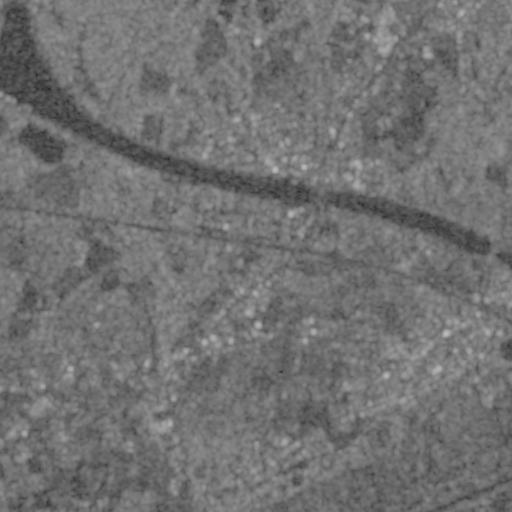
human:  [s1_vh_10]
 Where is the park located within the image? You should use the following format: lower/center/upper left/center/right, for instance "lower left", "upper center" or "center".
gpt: The park is located in the upper right of the image.
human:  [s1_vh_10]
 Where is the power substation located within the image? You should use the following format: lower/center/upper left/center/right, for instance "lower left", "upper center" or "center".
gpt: The power substation is located in the center left of the image.
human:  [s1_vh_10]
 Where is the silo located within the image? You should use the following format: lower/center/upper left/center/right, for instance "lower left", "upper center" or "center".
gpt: The silo is located in the upper right of the image.
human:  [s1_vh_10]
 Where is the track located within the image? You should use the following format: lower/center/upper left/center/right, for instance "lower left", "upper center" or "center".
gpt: The track is located in the upper right of the image.
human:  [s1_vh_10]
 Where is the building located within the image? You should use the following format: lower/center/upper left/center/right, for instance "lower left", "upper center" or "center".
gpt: There is no building in the image.

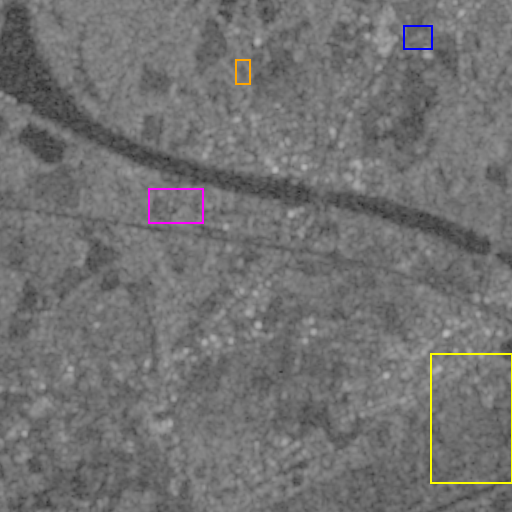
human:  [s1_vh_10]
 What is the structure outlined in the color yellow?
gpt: The structure outlined in yellow is a crop field.
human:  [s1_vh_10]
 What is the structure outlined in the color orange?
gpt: The structure outlined in orange is a park.
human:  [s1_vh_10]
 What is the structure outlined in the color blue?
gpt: The structure outlined in blue is a parking lot.
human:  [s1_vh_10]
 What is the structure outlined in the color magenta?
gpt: The structure outlined in magenta is a power substation.
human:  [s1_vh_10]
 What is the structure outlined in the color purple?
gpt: There is no purple outline.